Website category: jobs
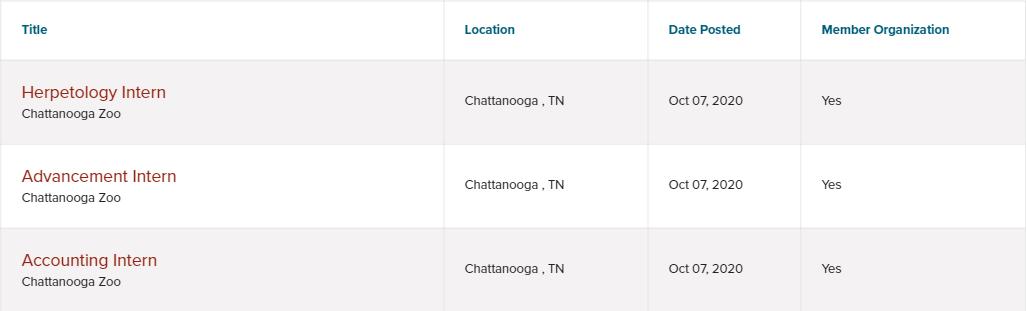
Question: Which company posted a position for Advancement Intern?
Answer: Chattanooga Zoo

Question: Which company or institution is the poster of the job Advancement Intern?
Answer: Chattanooga Zoo

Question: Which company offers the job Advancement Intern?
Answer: Chattanooga Zoo

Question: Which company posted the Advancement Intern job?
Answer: Chattanooga Zoo

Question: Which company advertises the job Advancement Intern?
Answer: Chattanooga Zoo

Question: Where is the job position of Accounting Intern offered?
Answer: Chattanooga , TN

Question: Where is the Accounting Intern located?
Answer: Chattanooga , TN

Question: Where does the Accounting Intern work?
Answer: Chattanooga , TN

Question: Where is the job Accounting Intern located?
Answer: Chattanooga , TN

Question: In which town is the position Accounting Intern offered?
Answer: Chattanooga , TN

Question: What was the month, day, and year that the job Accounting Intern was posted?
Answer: Oct 07, 2020

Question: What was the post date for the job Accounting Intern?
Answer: Oct 07, 2020

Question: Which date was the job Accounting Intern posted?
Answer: Oct 07, 2020

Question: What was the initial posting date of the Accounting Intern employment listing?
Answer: Oct 07, 2020

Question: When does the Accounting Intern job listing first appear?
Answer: Oct 07, 2020

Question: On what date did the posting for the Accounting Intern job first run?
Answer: Oct 07, 2020